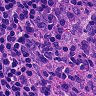
Metastatic tissue present: no